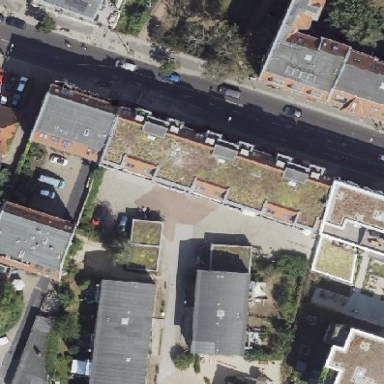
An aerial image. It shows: Apartment building with double saltbox roof shape.